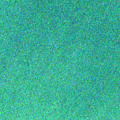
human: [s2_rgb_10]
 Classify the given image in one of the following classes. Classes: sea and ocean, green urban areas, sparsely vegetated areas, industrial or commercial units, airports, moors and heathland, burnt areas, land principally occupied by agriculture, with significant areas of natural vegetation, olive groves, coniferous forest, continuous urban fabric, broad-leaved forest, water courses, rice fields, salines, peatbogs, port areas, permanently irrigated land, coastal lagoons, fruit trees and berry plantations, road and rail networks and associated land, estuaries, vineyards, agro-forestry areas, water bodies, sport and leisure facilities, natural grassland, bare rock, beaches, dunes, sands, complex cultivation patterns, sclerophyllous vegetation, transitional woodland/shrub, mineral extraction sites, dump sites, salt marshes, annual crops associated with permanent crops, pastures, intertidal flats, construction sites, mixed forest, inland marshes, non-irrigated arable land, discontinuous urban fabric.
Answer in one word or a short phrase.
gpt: sea and ocean